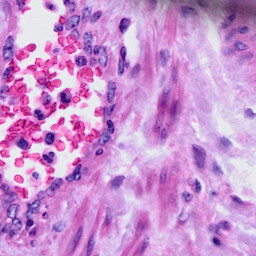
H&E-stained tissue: Cervix